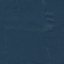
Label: Forest